Question: Actually i want to launch any .html file in the any browser.

I want to key.html open in the browser.
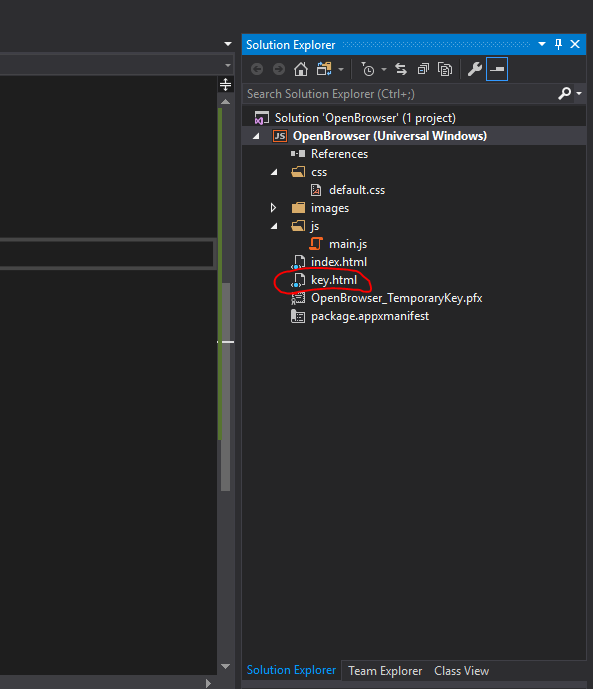
Answer: Just try to use the <URL> method to start the default app associated with the specified file.
'''
// Path to the file in the app package to launch
var imageFile = "index.html";
// Get the image file from the package's image directory
Windows.ApplicationModel.Package.current.installedLocation.getFileAsync(imageFile).then(
function (file) {
// Launch the retrieved file using the default app
Windows.System.Launcher.launchFileAsync(file).then(
function (success) {
if (success) {
// File launched
} else {
// File launch failed
}
});
});
'''
You can also use the specified options as the method <URL>.